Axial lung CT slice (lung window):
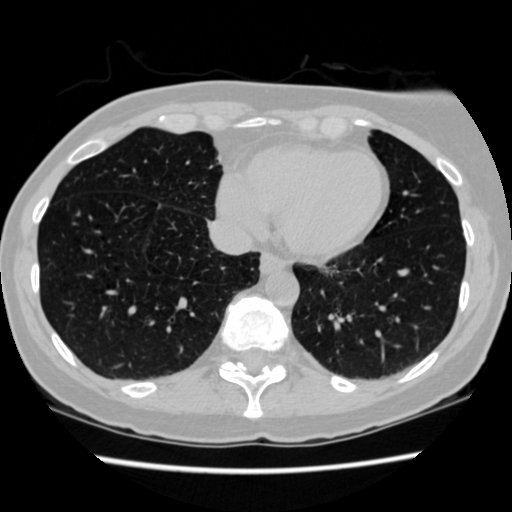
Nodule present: no